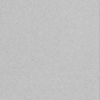
Label: dusty